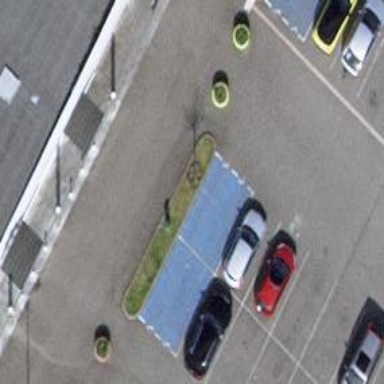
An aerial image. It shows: Parking space is available.